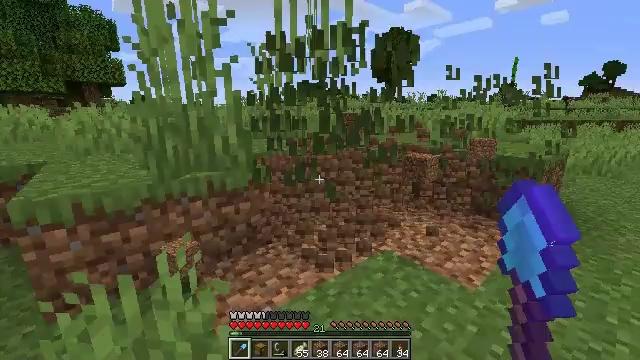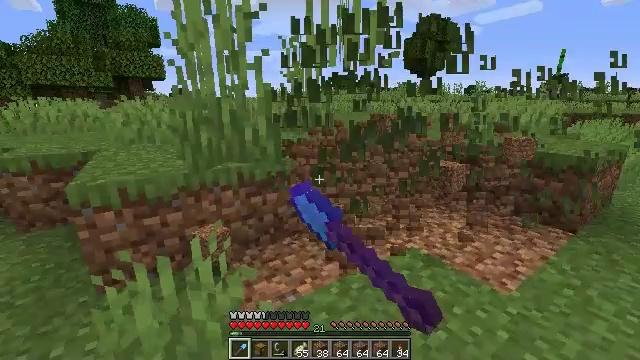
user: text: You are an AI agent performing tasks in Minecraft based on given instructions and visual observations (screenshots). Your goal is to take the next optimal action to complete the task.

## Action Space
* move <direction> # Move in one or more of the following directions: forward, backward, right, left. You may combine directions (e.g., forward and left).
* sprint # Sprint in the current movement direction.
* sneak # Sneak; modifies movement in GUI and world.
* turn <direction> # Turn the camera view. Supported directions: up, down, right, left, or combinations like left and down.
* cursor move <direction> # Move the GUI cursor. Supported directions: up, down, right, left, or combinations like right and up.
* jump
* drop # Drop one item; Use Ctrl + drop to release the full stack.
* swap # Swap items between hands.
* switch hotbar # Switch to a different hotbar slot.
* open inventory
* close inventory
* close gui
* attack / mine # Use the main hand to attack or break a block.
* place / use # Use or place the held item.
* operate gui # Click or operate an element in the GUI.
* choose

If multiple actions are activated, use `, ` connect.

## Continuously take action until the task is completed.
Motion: motion action
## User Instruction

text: Clear away tall grass.
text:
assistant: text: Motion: turn left and down, attack / mine
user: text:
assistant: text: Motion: attack / mine